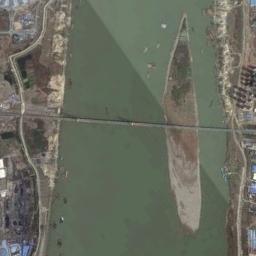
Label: island